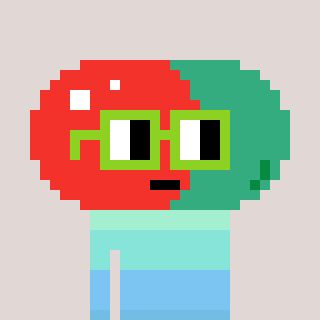
a pixel art character with square light green glasses, a pill-shaped head and a peachy-colored body on a warm background